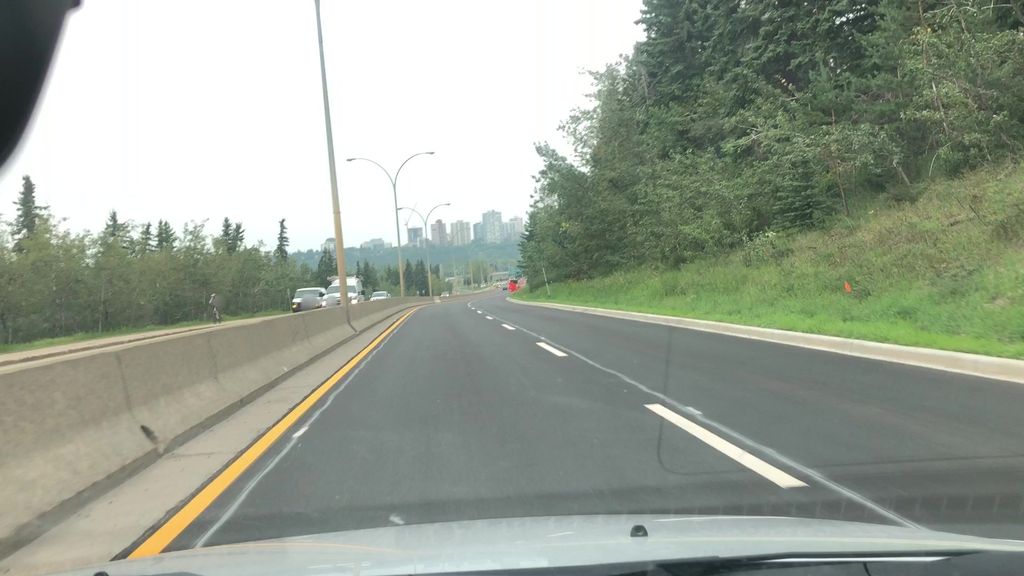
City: edmonton